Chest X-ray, PA view. Patient: 49 years old, sex F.
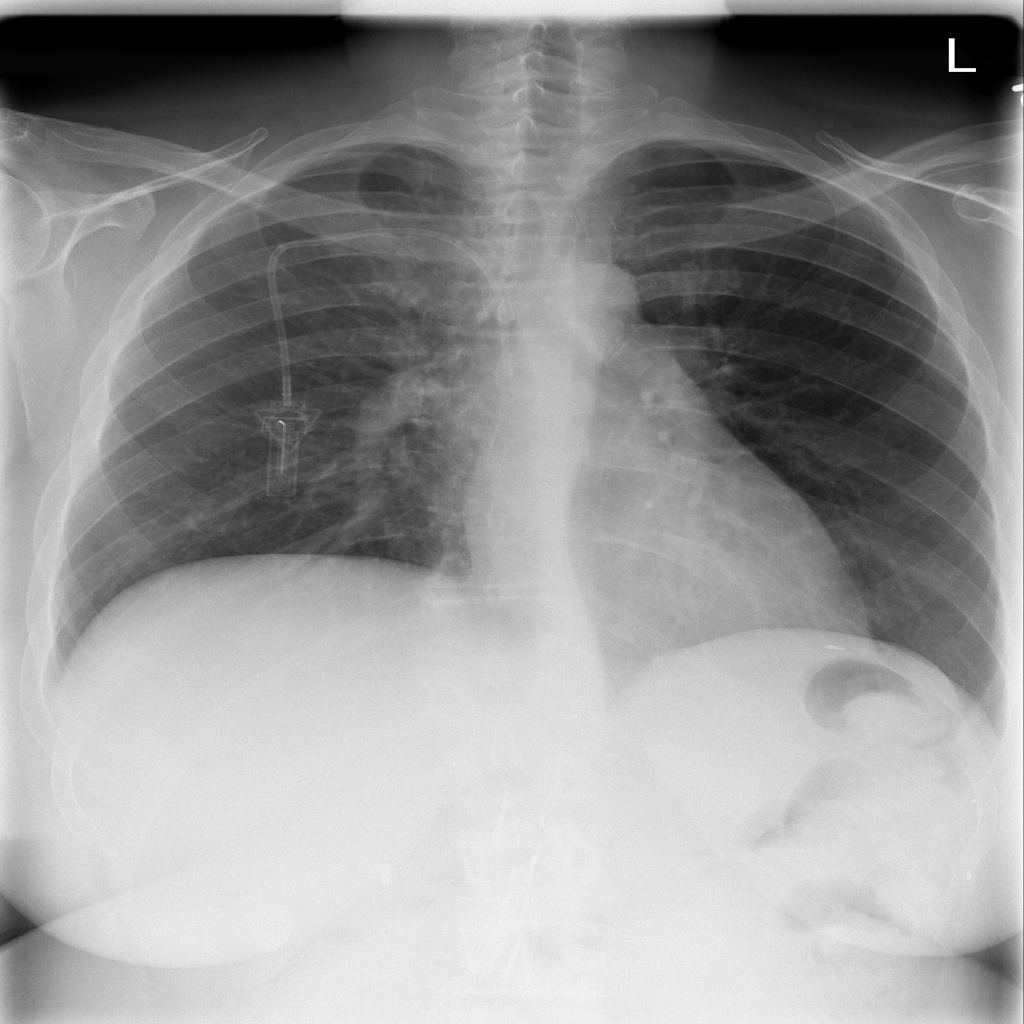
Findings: No Finding